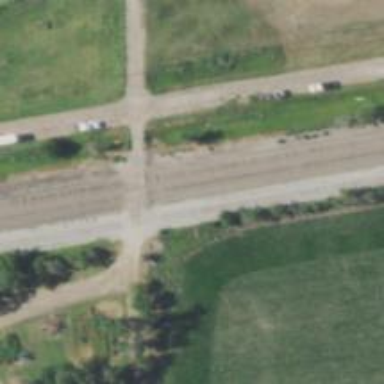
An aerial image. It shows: Level crossing along the railway.